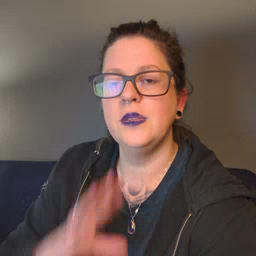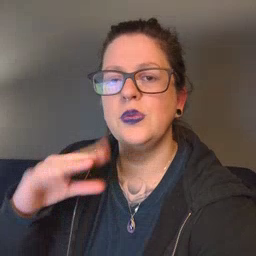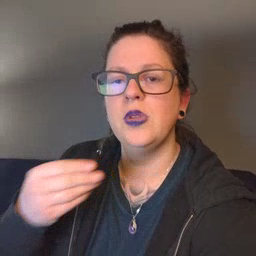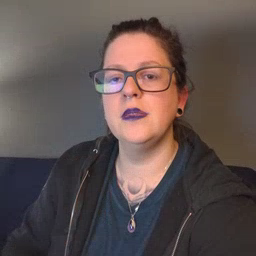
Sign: story